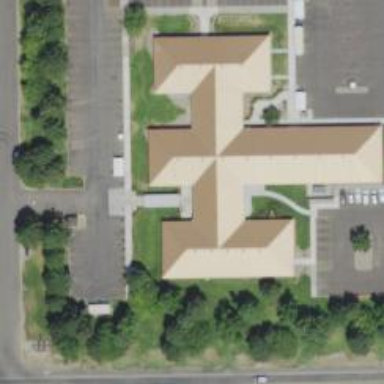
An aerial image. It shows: Clinic building providing healthcare services.